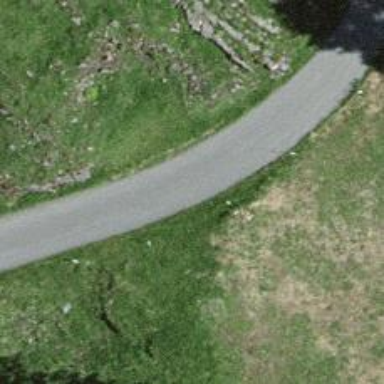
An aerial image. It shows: Tertiary road.